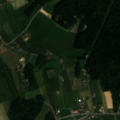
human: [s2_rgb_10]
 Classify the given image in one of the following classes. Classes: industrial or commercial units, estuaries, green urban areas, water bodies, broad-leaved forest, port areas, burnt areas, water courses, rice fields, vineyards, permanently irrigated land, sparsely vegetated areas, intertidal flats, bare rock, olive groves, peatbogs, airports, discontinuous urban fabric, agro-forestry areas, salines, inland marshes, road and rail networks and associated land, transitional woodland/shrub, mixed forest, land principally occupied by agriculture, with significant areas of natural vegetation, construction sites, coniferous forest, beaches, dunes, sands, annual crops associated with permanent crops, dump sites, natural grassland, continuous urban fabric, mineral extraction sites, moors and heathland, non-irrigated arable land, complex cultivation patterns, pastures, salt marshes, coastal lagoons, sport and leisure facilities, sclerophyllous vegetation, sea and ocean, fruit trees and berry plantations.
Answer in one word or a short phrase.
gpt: discontinuous urban fabric, non-irrigated arable land, complex cultivation patterns, land principally occupied by agriculture, with significant areas of natural vegetation, mixed forest